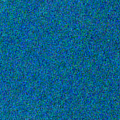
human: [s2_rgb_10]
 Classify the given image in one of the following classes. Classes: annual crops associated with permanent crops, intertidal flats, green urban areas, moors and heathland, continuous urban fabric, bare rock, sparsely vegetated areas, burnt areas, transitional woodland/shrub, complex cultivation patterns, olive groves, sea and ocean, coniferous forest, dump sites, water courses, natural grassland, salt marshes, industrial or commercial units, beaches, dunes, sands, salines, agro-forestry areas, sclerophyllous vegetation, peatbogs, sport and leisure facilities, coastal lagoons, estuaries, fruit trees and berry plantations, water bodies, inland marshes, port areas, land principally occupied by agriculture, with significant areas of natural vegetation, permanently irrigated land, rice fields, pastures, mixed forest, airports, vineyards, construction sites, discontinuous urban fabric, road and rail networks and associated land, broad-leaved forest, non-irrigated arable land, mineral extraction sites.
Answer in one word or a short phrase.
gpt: sea and ocean